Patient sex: F
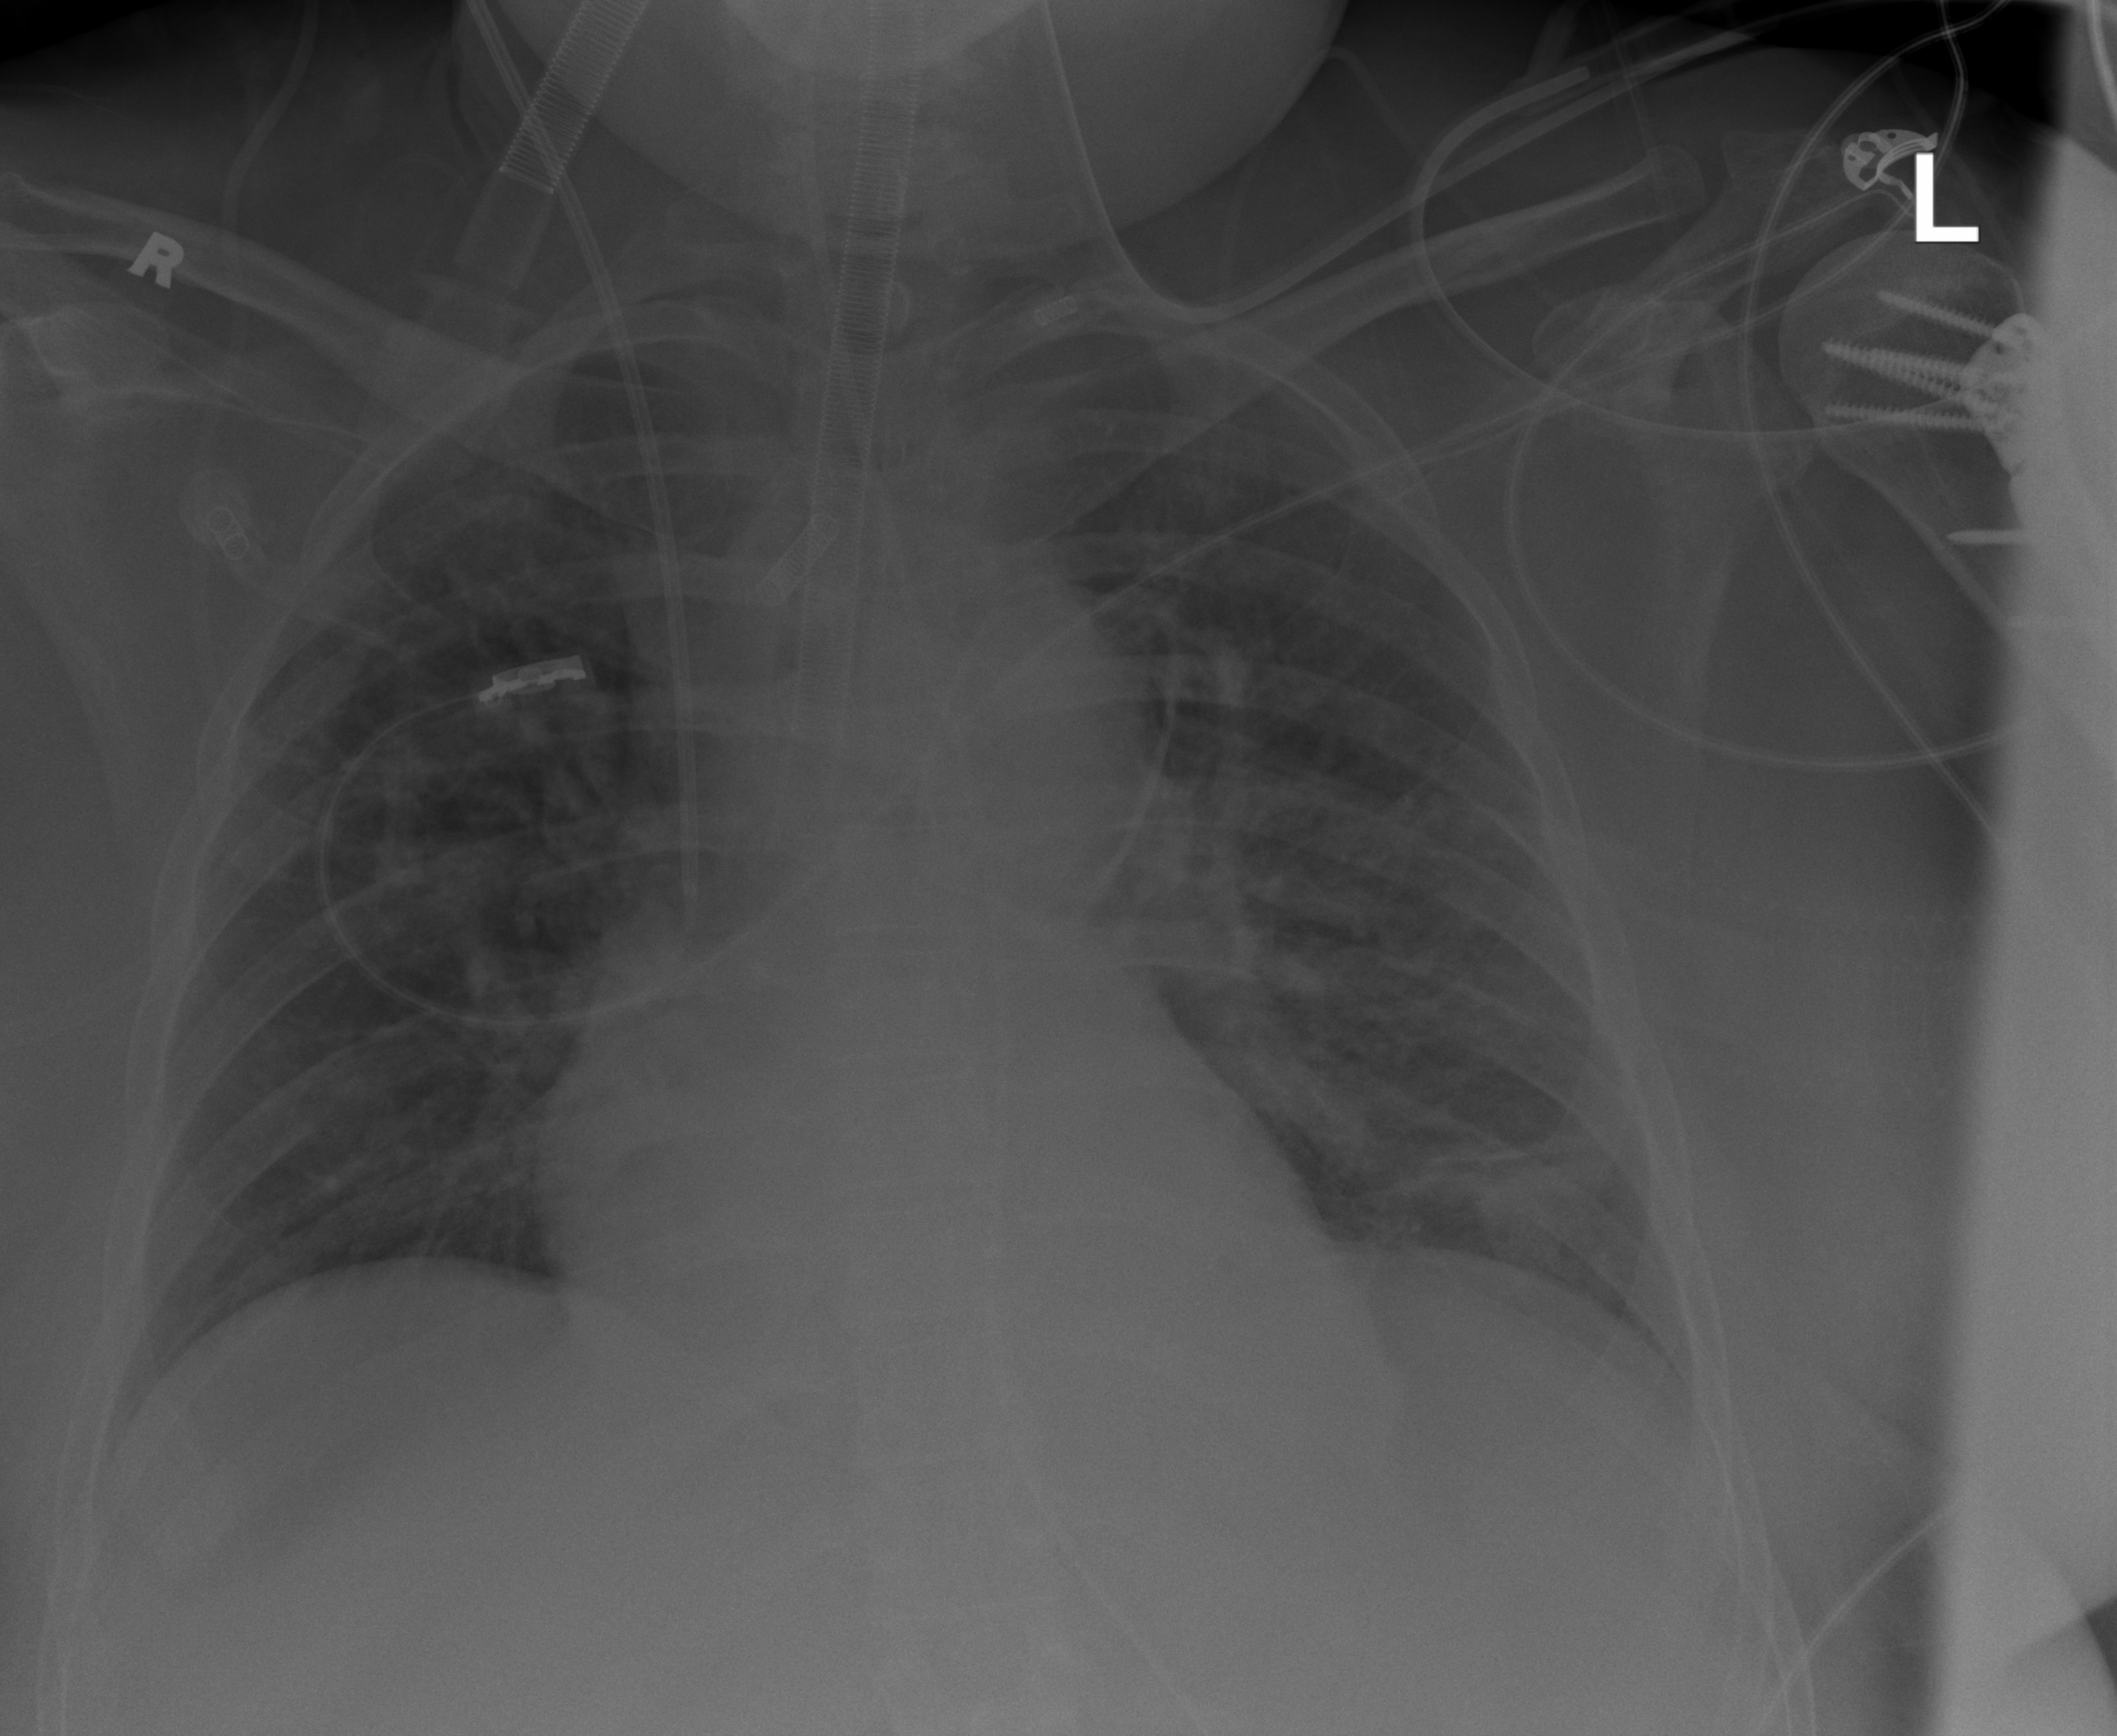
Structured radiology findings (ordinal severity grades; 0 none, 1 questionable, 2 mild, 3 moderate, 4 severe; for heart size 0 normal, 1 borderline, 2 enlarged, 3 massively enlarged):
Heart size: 1
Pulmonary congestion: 2
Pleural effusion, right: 0
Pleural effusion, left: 0
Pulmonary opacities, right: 1
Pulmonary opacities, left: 1
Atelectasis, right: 0
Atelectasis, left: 1